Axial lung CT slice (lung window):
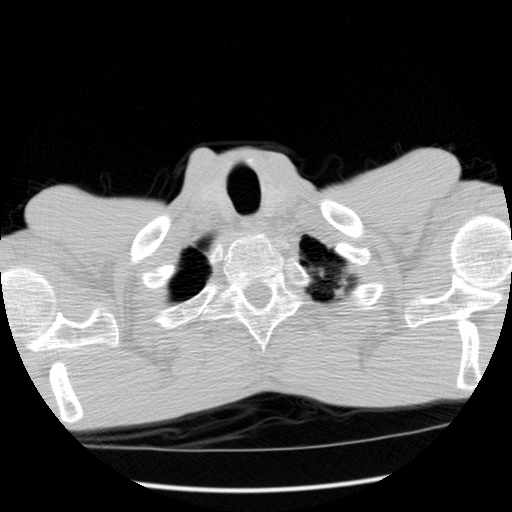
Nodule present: no